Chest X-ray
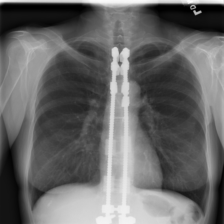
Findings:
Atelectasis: negative
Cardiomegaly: negative
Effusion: negative
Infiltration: negative
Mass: negative
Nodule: negative
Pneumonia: negative
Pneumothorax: negative
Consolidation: negative
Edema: negative
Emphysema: negative
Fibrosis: negative
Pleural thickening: negative
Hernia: negative